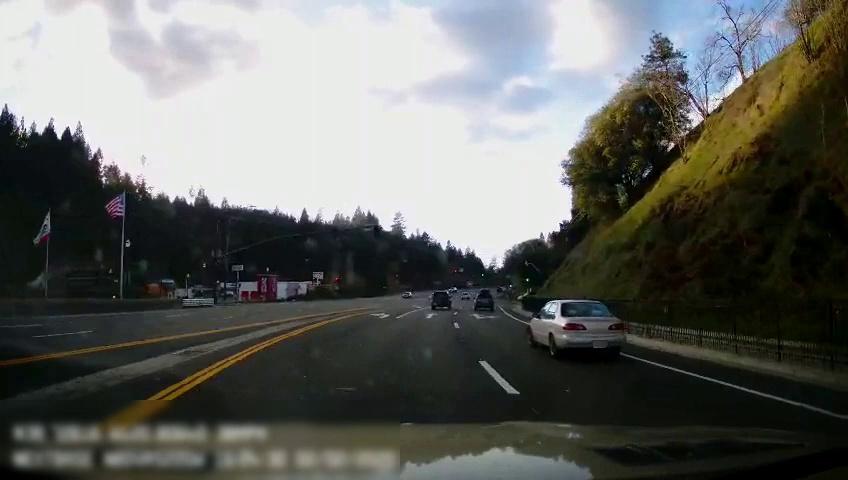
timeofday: Day
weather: Sunny
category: Drivable Space
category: Vehicles | Car
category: Vehicles | SUV
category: Vehicles | SUV
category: Vehicles | SUV
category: Vehicles | SUV
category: Vehicles | Car
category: Lanes | Current Lane
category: Lanes | Alternate Lane
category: Lanes | Current Lane
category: Lanes | Current Lane
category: Lanes | Opposite Lane
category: Lanes | Opposite Lane
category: Lanes | Opposite Lane
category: Lanes | Opposite Lane
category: Lanes | Opposite Lane